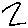
Label: zigzag